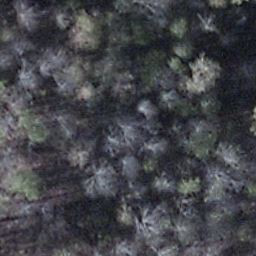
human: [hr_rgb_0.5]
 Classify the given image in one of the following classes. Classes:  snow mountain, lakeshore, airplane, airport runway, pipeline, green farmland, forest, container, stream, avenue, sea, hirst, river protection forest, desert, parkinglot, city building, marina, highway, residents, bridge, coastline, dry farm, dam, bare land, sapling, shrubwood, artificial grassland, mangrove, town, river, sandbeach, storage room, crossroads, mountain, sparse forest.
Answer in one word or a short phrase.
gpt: shrubwood